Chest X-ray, AP view. Patient: 52 years old, sex M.
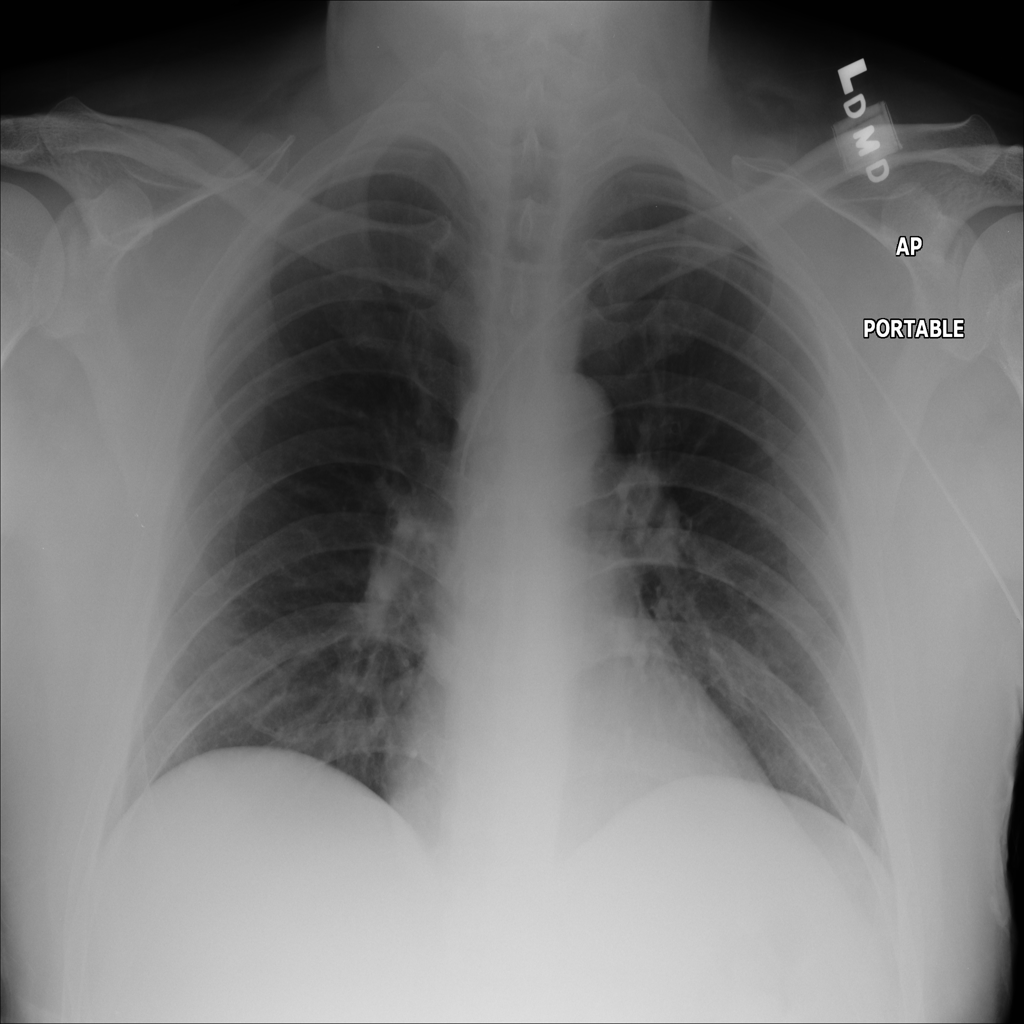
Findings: No Finding